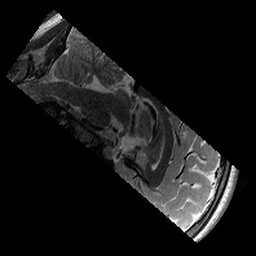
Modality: T2w
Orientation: sagittal
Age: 13
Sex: male
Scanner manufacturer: siemens
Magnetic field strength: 3 T
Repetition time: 9.23 s
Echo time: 0.067 s